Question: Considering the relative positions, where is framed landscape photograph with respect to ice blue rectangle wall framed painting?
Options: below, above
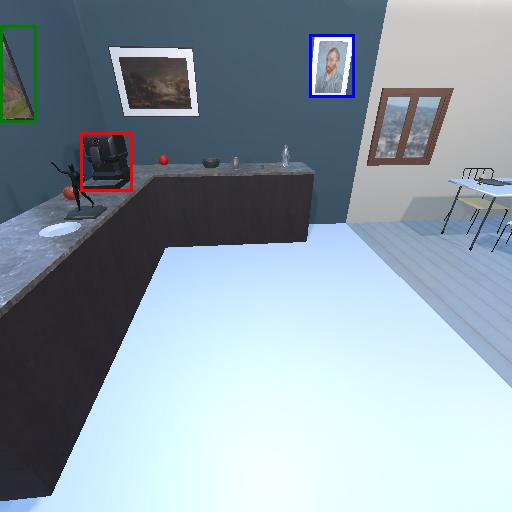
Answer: below